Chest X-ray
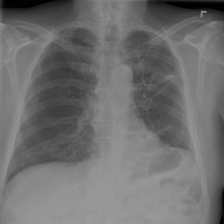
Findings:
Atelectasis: positive
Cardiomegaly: negative
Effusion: negative
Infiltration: negative
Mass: negative
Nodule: positive
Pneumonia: negative
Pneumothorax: negative
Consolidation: negative
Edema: negative
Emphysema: negative
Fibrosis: negative
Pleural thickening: negative
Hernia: negative